Interaction volume radius: 5 \u00c5
Interaction volume height: 40 \u00c5
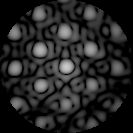
Disorder parameter: 0.2116